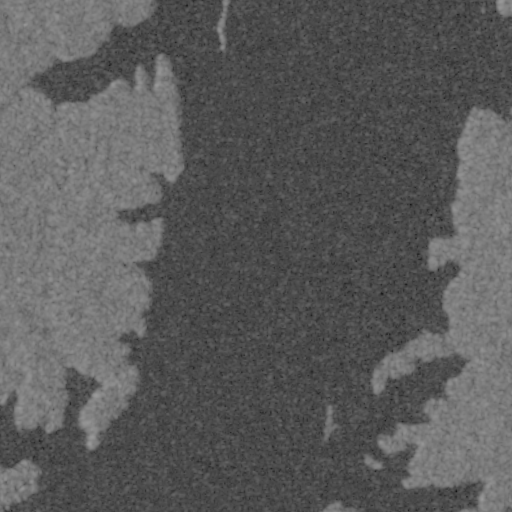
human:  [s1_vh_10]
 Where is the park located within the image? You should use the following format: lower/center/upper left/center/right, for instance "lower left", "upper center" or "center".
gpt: The park is located in the upper right of the image.
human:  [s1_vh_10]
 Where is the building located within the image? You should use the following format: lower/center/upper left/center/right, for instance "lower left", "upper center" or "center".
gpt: The building is located in the left of the image.
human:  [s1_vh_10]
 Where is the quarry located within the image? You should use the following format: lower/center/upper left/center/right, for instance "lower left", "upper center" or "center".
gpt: There is no quarry in the image.

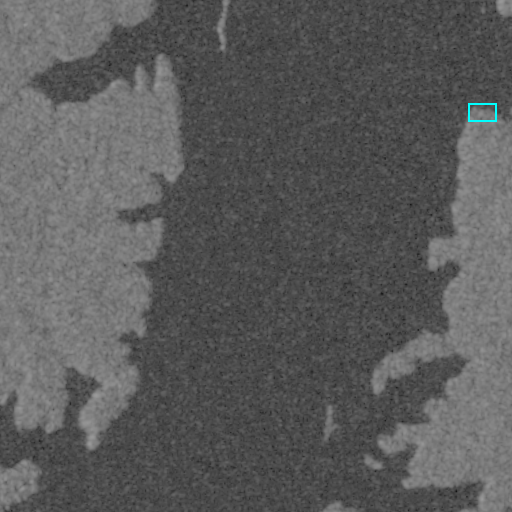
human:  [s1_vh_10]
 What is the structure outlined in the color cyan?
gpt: The structure outlined in cyan is a park.
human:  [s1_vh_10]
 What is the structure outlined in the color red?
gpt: There is no red outline.